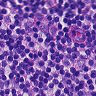
Metastatic tissue present: no